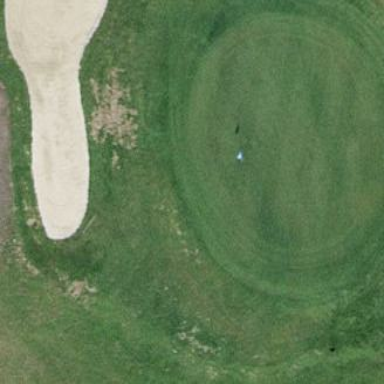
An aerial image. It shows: Golf green.